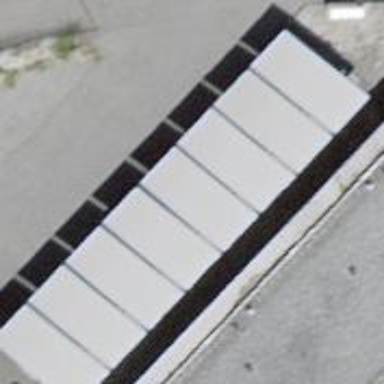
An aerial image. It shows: Carport building.